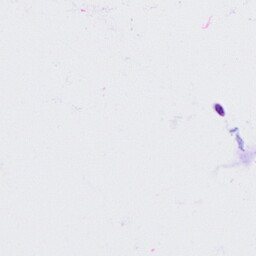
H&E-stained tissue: Cervix